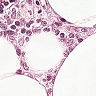
Metastatic tissue present: no